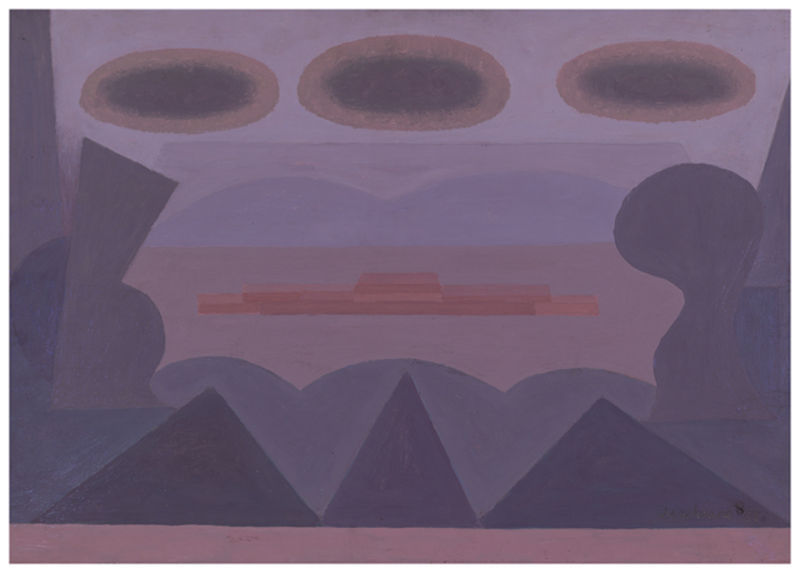
Titel: D'Oeil sur un Village, D'Oeil sur un Village
Künstler: Sergei Sharshun (Charchoune)
Standort: Amherst (Massachusetts, USA)
Institution: Mead Art Museum, Amherst College
Schlagwörter: oval, abstrakt, formen, violett, blue, gray, painting, pink, geometrisch, smoke, clouds, heaven, sky, tree, landscape, mountains, nature, water, trees, dreiecke, purple, line, abstract, violet, watercolor, pastel, geometric, circles, lines, shapes, land, postmodern, geometry, earth, curves, pastels, triangle, wolkenartig